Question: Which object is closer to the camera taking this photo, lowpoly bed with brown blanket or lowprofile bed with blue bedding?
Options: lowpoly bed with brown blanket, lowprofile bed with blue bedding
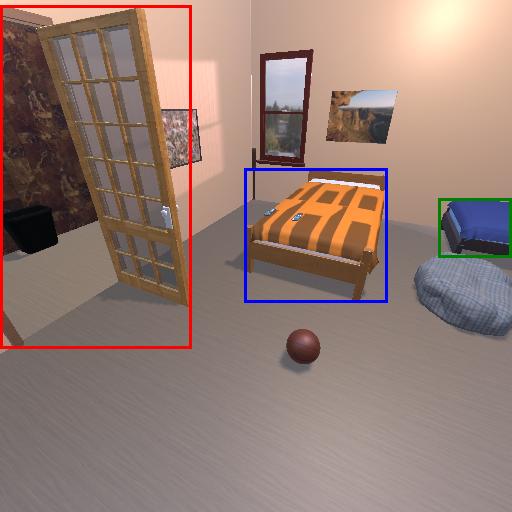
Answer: lowpoly bed with brown blanket